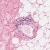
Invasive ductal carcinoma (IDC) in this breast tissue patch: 0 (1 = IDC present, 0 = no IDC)